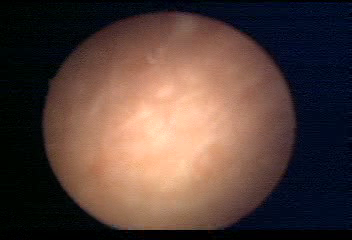
Modality: WLC
Class: Normal mucosa
Bladder cancer association: No